Question: I am trying to add the Sharepoint connector in my Azure Logic App, but it is not showing up Under Choose an operation when I enter as the search term. Does anyone know why this connector is currently unavailable?

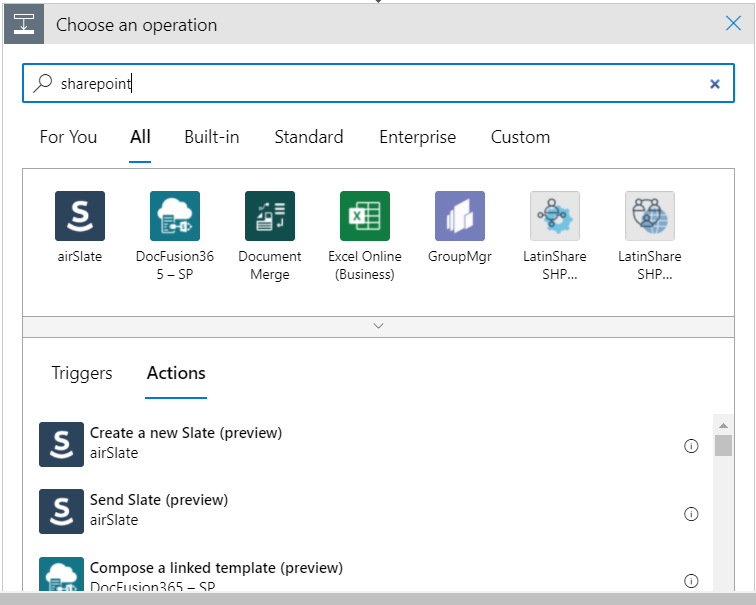
Answer: Can you please expand the search results. It's there,
<URL>